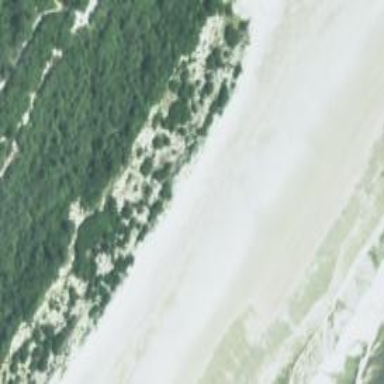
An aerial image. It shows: Scenic beach with natural beauty.